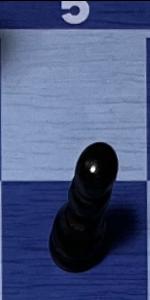
Label: Pawn_Black